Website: slack
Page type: payment
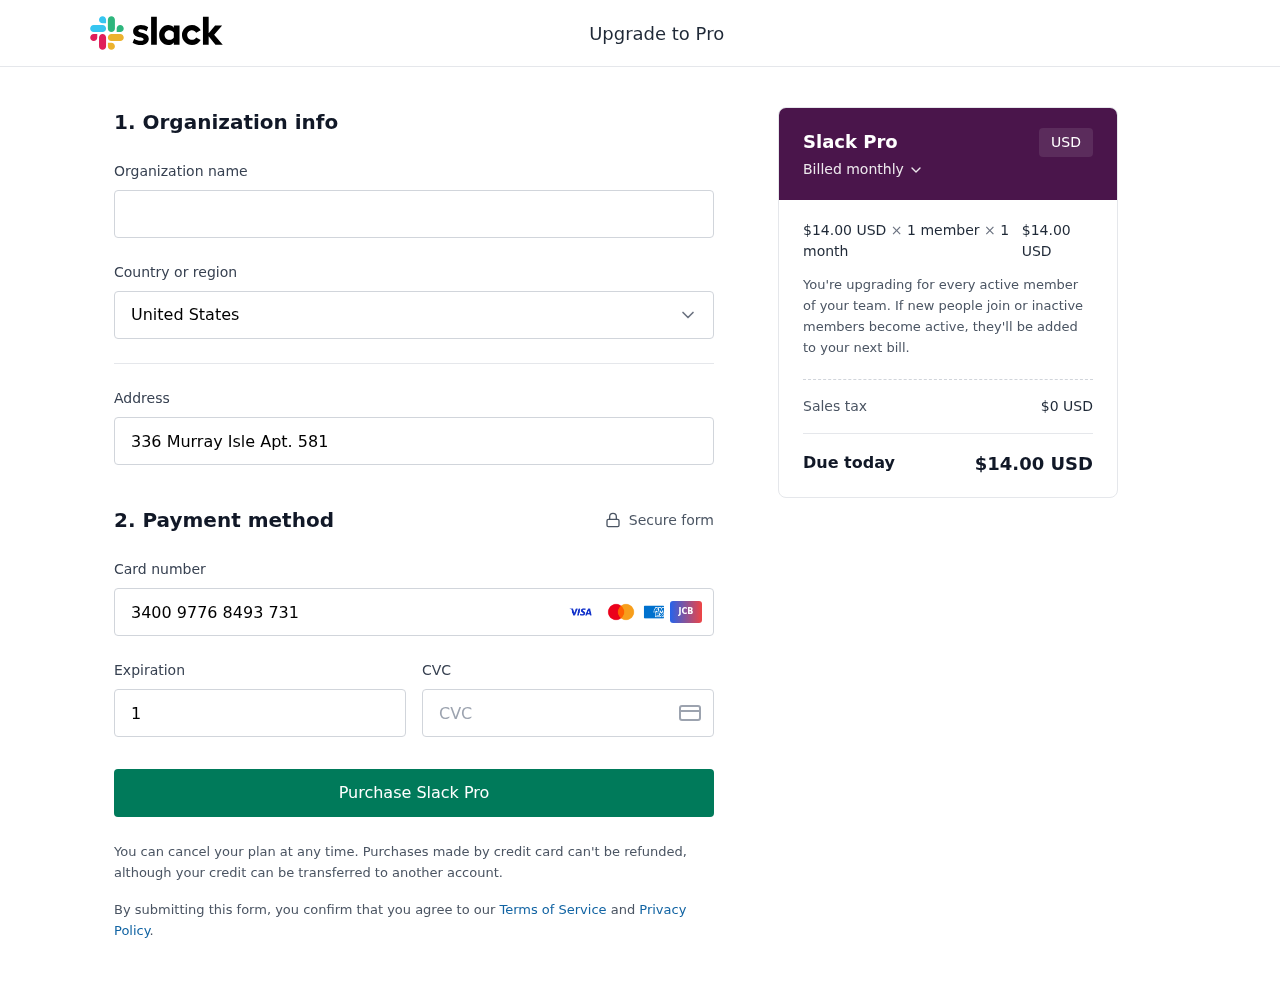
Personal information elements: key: PII_CARD_CVV
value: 7924
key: PII_CARD_EXPIRY
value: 12/26
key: PII_CARD_NUMBER
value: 3400 9776 8493 731
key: PII_COUNTRY
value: United States
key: PII_STREET
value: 336 Murray Isle Apt. 581
Product elements: key: PRODUCT1_PRICE
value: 14
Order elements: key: ORDER_SUBTOTAL
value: $14.00 USD
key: ORDER_TAX
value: $0 USD
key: ORDER_TOTAL
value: $14.00 USD